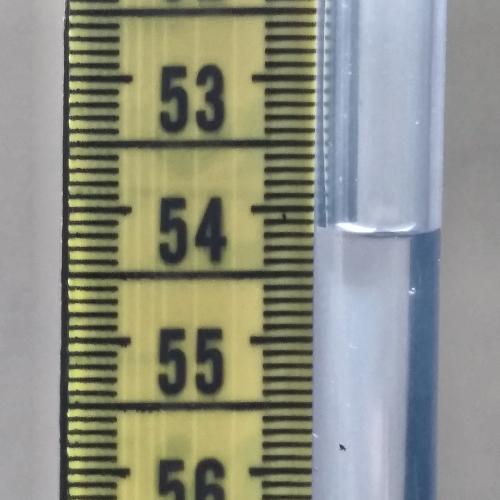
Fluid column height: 54.2 cm